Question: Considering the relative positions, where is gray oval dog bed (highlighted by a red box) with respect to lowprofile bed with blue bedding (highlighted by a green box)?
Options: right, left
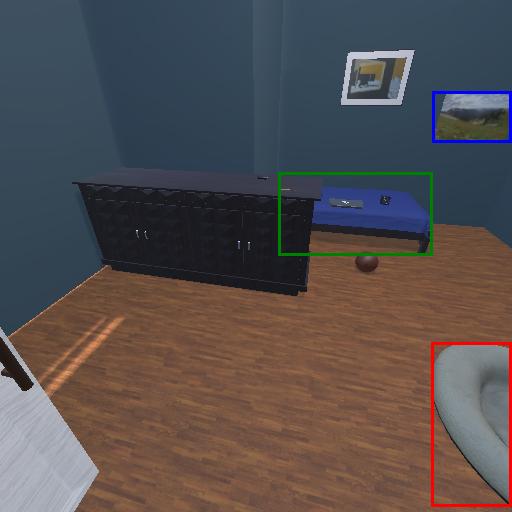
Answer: right